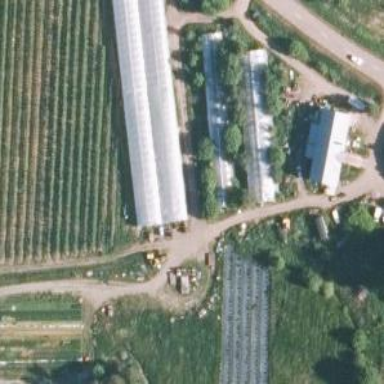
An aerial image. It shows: Area dedicated to greenhouse horticulture.